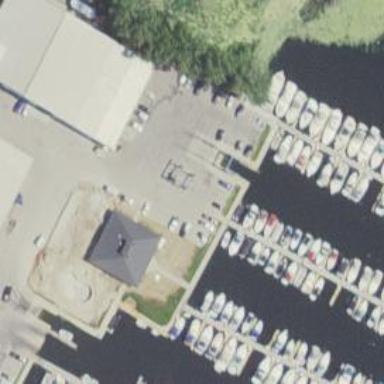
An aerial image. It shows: Slipway on leisure land.